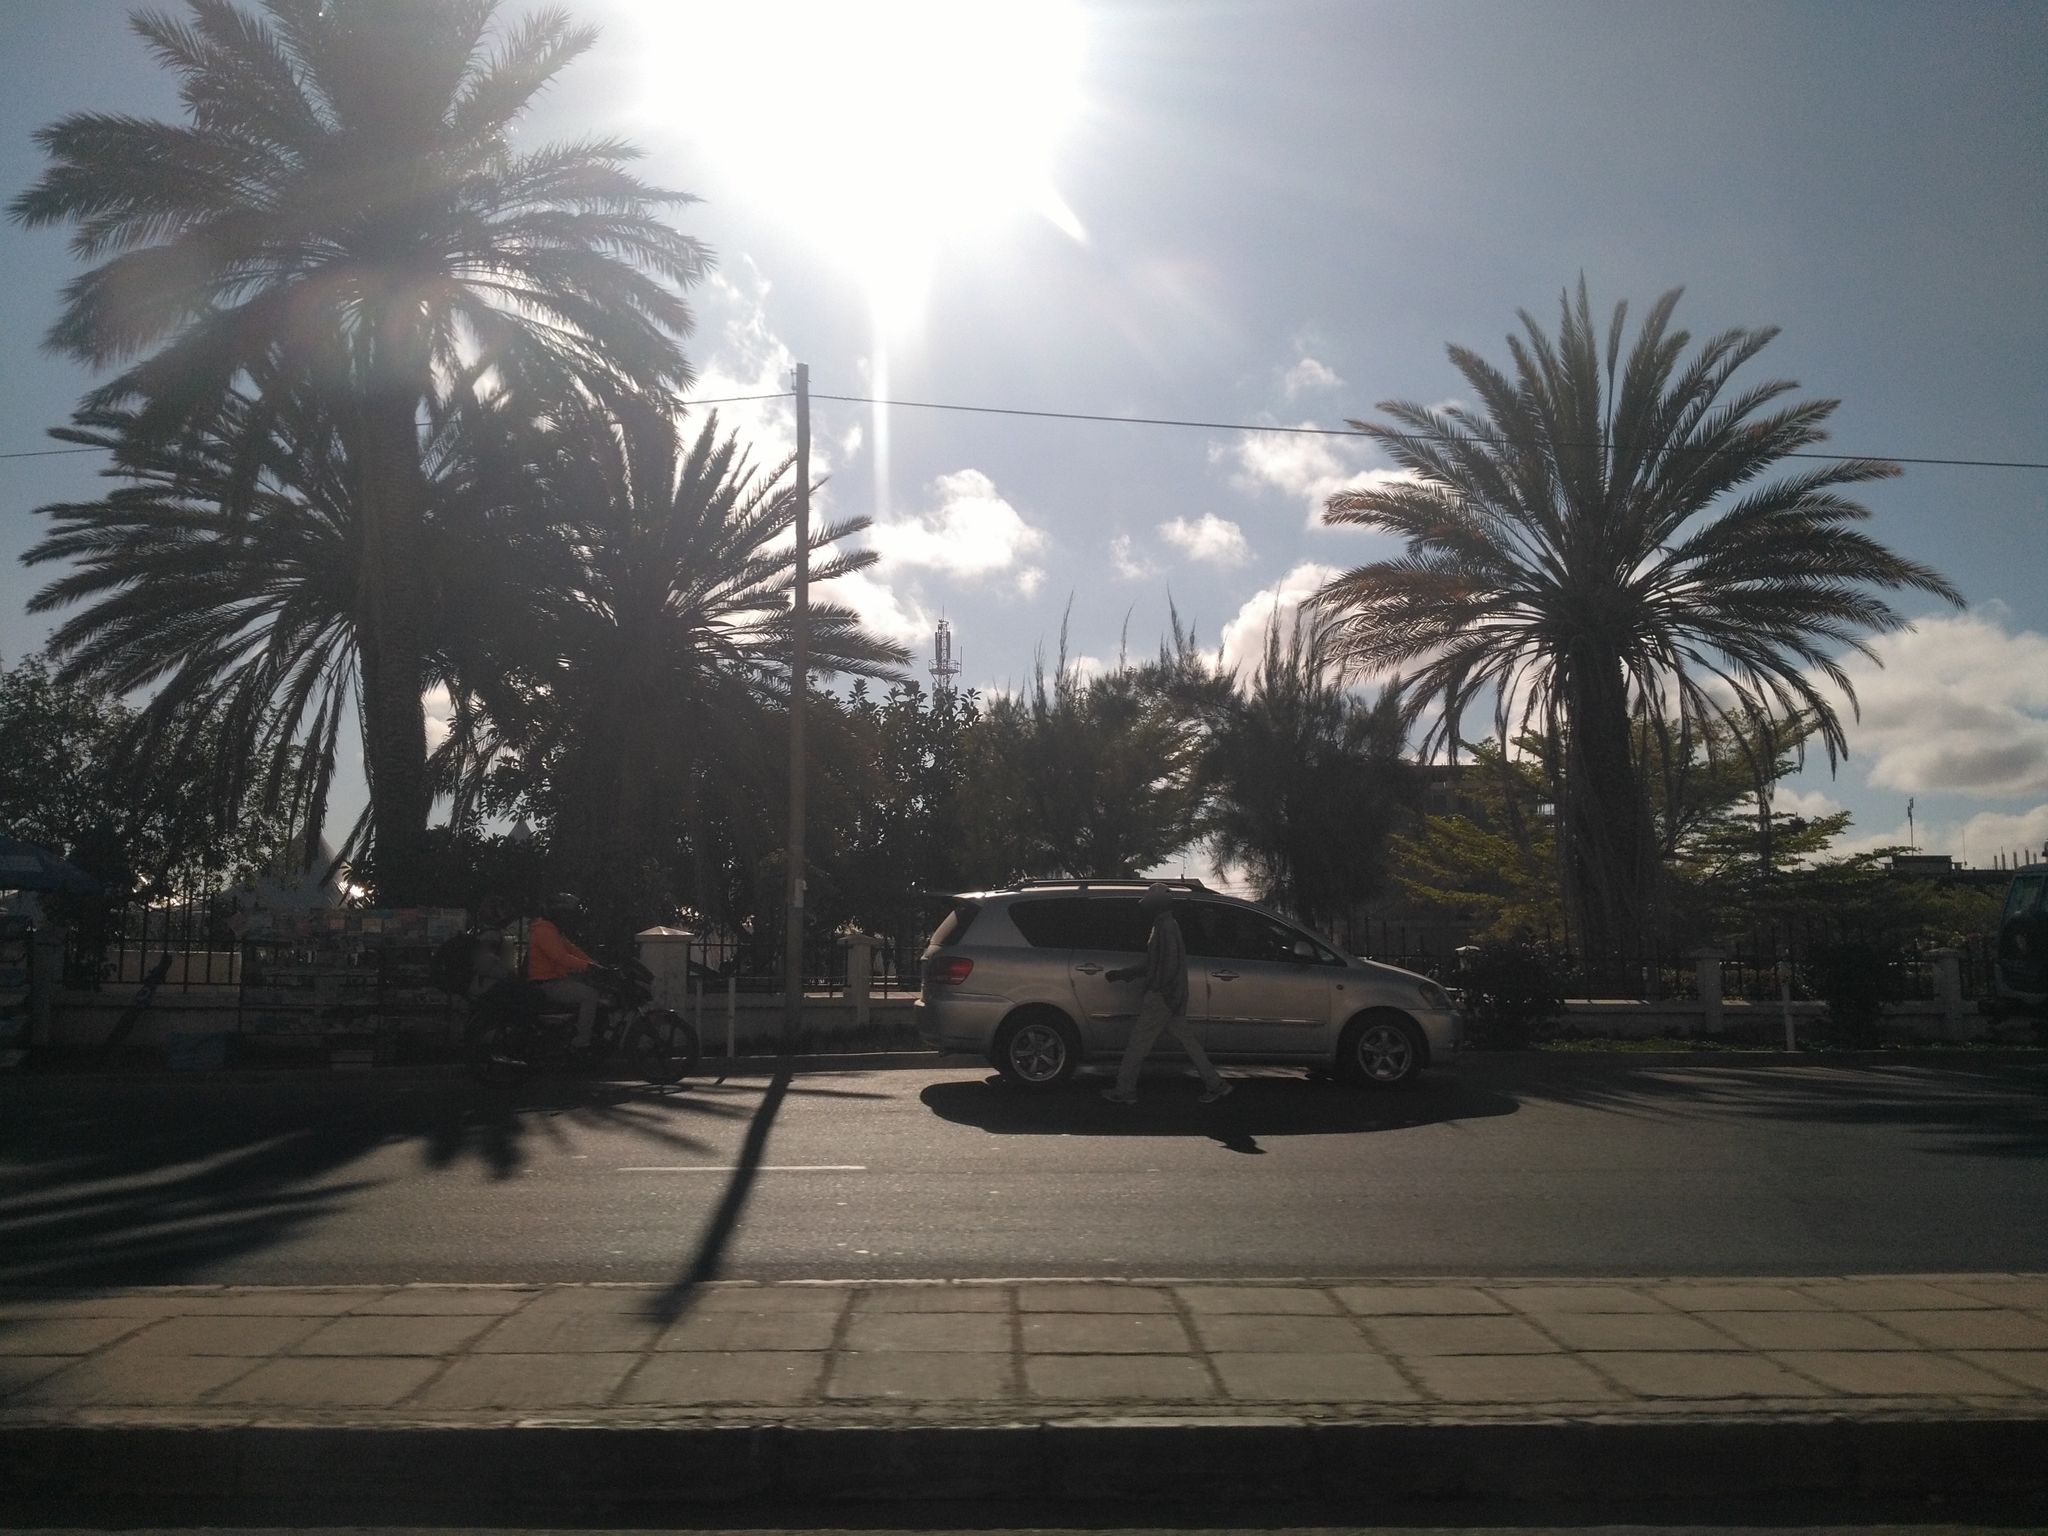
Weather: clear
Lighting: day
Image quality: good
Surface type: driving surface
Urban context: urban centre
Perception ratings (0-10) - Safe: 6.32, Lively: 5, Beautiful: 7.97, Boring: 2.95, Depressing: 3.72, Wealthy: 7.64